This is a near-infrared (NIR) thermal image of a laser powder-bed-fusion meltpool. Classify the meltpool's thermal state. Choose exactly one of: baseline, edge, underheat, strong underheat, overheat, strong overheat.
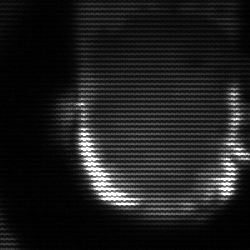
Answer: baseline